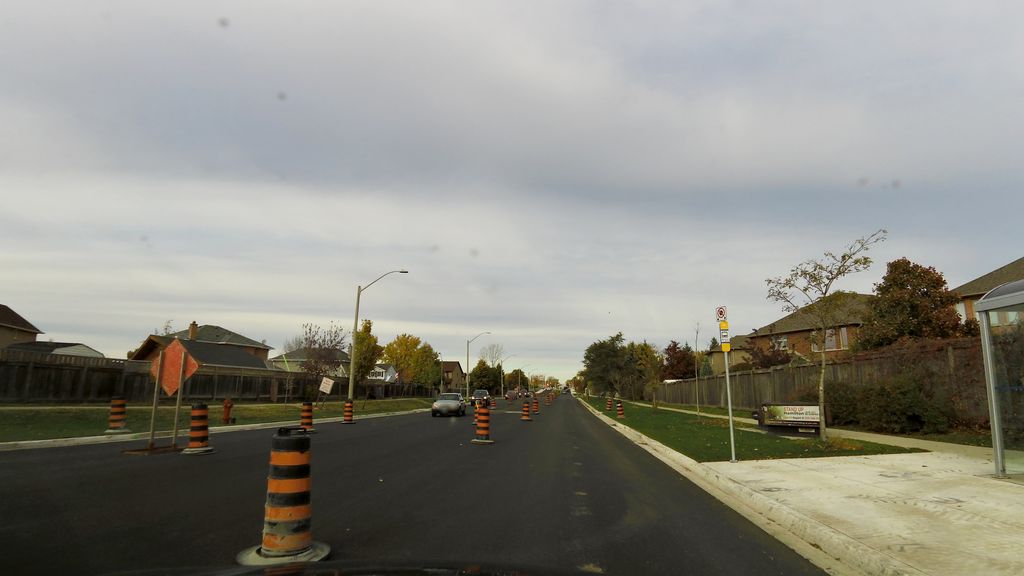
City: hamilton